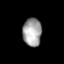
Tissue: prostate
Cell type: Fibroblasts
Senescence score: 0.7792
Nuclear area (px): 516
Mean DAPI intensity: 164.417